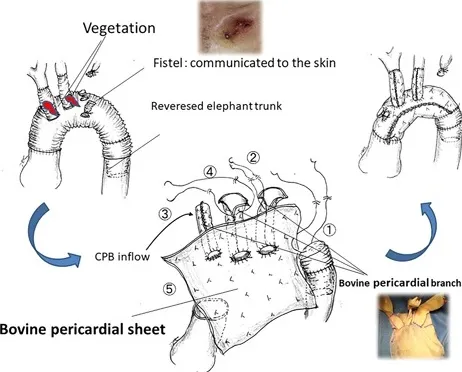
Schema and steps in the surgical procedure. An infected graft was removed and in situ branched pericardial roll graft replacement was performed to create a neo-aorta. 1) Distal anastomosis. A branched xenopericardial sheet is formed into a cylinder to enable cross-clamping after step 4. 2) Anastomosis of the left common carotid artery. 3) Antegrade perfusion. 4) Anastomosis of the innominate artery. 5) Proximal anastomosis.
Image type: radiology (x_ray)